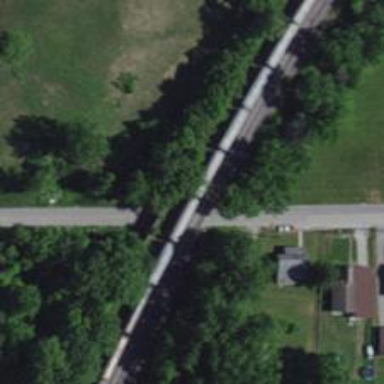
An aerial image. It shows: Railway bridge over siding railway service.